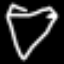
Label: diamond